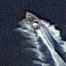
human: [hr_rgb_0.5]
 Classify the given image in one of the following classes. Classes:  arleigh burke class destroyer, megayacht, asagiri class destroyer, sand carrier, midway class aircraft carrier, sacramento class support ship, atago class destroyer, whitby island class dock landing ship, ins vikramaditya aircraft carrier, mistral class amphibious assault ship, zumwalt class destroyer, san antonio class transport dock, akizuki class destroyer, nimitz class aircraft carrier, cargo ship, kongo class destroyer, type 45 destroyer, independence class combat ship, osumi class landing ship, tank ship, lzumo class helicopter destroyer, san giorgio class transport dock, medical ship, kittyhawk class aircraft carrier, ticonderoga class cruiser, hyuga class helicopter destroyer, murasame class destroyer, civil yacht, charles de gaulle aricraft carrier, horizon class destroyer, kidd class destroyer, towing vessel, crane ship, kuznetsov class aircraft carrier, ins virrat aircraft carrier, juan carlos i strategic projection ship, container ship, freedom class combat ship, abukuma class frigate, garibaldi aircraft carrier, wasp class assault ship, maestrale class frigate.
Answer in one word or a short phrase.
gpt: Civil yacht